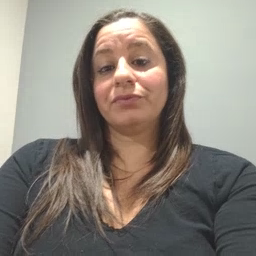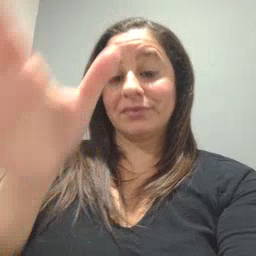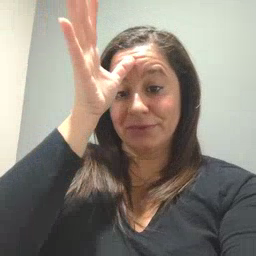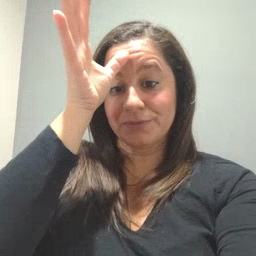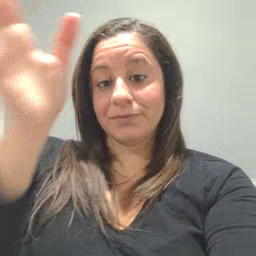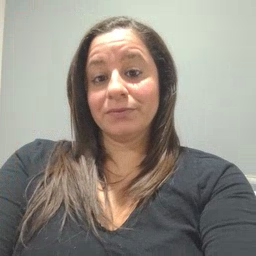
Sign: dad